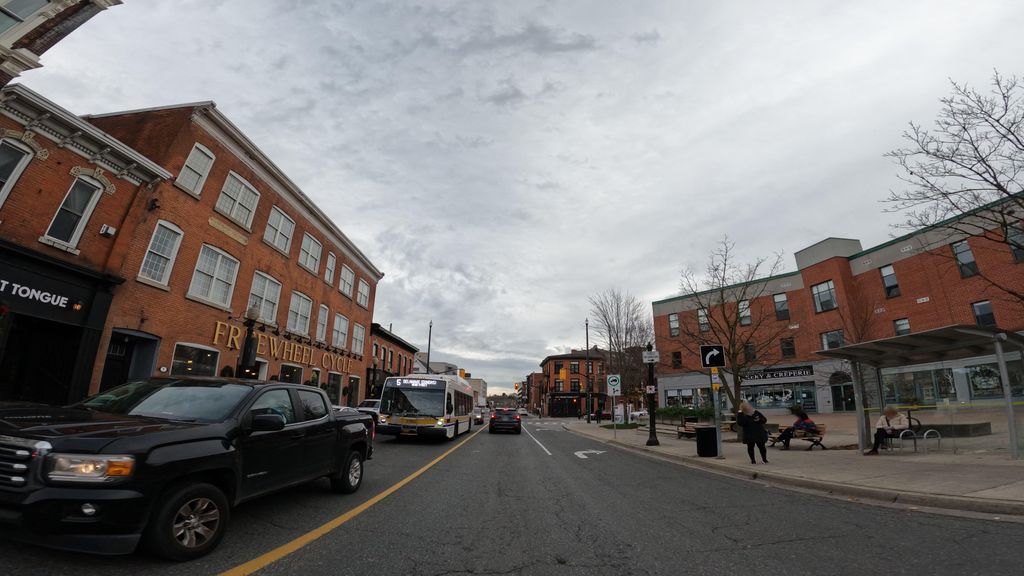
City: hamilton